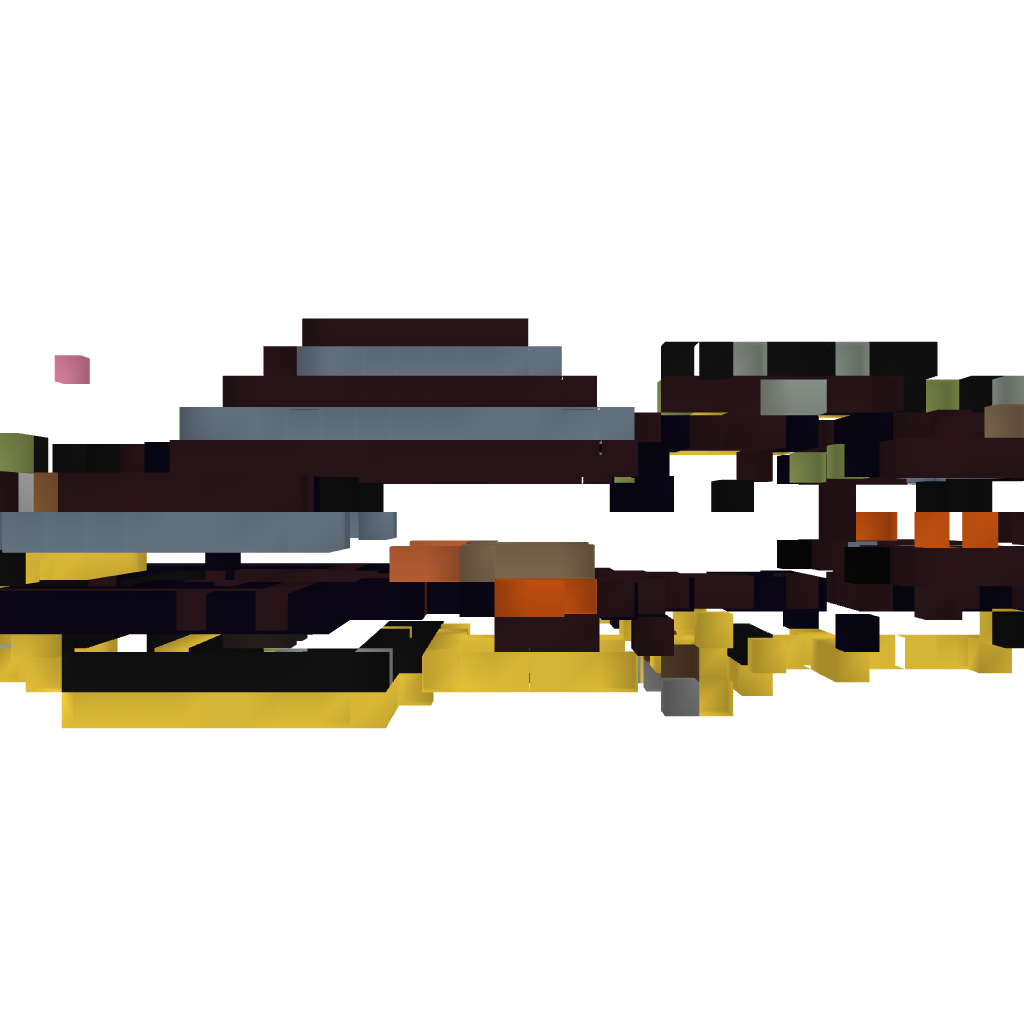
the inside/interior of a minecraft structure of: NetherBoat Mecanism